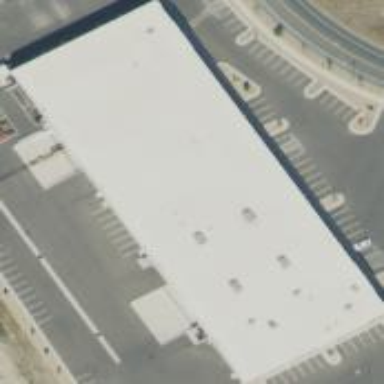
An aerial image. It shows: Commercial building.